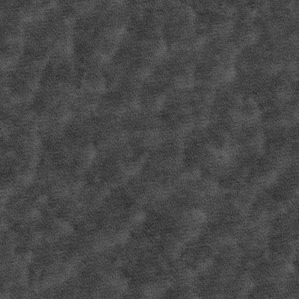
Label: frost